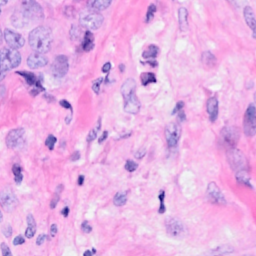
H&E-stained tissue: Breast